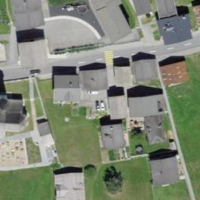
EUNIS habitat code: 54
Species observed at this site:
Rumex alpinus
Corvus corone